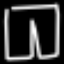
Label: pants